Question: I'm missing the boat on something that I thought I had the hang of and was hoping someone here could help.
I'm using Xcode version 4.4 and my project is using Core Data, Storyboards and ARC.
My project has the following 3 entities.

All works well with the Livestock and Notes entities. But when I try to save data to the Taxonomy entity nothing happens. I get no error but the data is not saved.
Is it ok that I not use an array for the fetched results? Based on my predicate, I'm expecting only one object to be returned so I thought I didn't need an array. Below is my code that does the saving. I have verified that data is being passed in from the view's text variables.
'''
AppDelegate *appDelegate = (AppDelegate *) [[UIApplication sharedApplication] delegate];
NSManagedObjectContext *managedObjectContext = [appDelegate managedObjectContext];
NSFetchRequest *fetchRequest = [[NSFetchRequest alloc] init];
fetchRequest.entity = [NSEntityDescription entityForName:@"Livestock" inManagedObjectContext:managedObjectContext];
fetchRequest.predicate = [NSPredicate predicateWithFormat:@"tank == %@ AND type == %@ AND name == %@", self.detailTank, self.detailType, self.detailName];
NSError *error = nil;
Livestock *livestock = [[managedObjectContext executeFetchRequest:fetchRequest error:&error] lastObject];
if (error) {
NSLog(@"TaxonViewController: saveTaxonomy: Retrieving Livestock Record for saving: error = %@", error);
}
Taxonomy *taxonomy = livestock.taxonChildren;
taxonomy.kingdom = self.kingdom.text;
taxonomy.phylum = self.phylum.text;
taxonomy.classs = self.classs.text;
taxonomy.order = self.order.text;
taxonomy.family = self.family.text;
taxonomy.genus = self.genus.text;
taxonomy.species = self.species.text;
taxonomy.common = self.common.text;
taxonomy.livestockParent = livestock;
error = nil;
if (![managedObjectContext save:&error]) {
NSLog(@"Taxonomy save error. error = %@, userInfo = %@", error, [error userInfo]);
}
'''
Any insight is greatly appreciated! Thanks!
Modified code to test for NULL taxonChildren value. This solved it for me. Thanks Jesse!
'''
if (livestock.taxonChildren == NULL) {
Taxonomy *taxonomy = [NSEntityDescription insertNewObjectForEntityForName:@"Taxonomy" inManagedObjectContext:managedObjectContext];
taxonomy.kingdom = self.kingdom.text;
taxonomy.phylum = self.phylum.text;
taxonomy.classs = self.classs.text;
taxonomy.order = self.order.text;
taxonomy.family = self.family.text;
taxonomy.genus = self.genus.text;
taxonomy.species = self.species.text;
taxonomy.common = self.common.text;
taxonomy.livestockParent = livestock;
}
else {
Taxonomy *taxonomy = livestock.taxonChildren;
taxonomy.kingdom = self.kingdom.text;
taxonomy.phylum = self.phylum.text;
taxonomy.classs = self.classs.text;
taxonomy.order = self.order.text;
taxonomy.family = self.family.text;
taxonomy.genus = self.genus.text;
taxonomy.species = self.species.text;
taxonomy.common = self.common.text;
taxonomy.livestockParent = livestock;
}
'''
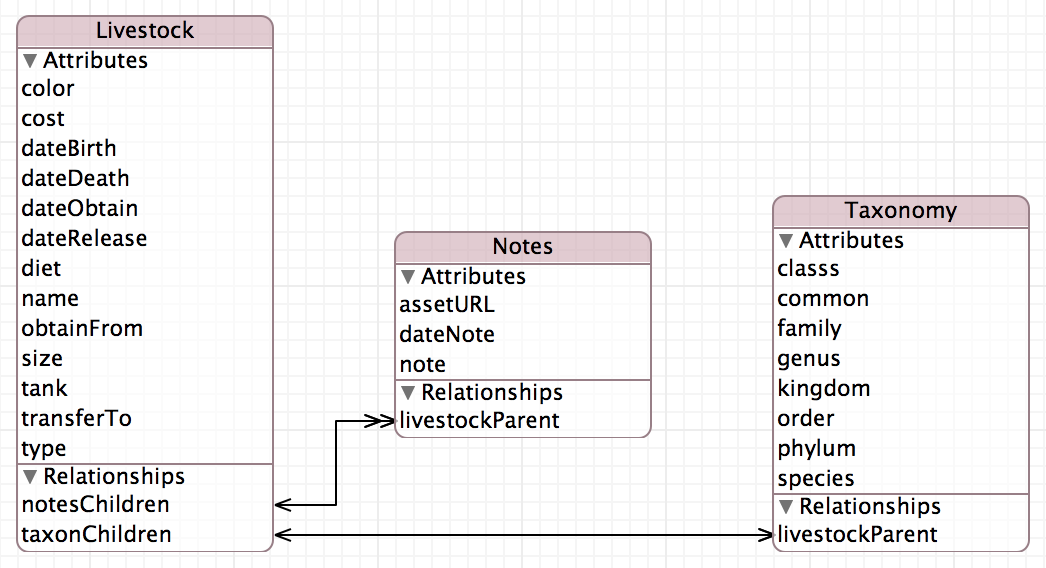
Answer: Is your 'livestock.taxonChildren' nil? You'll have to insert an instance of that object into your context first; it won't create one automatically, even with a one-to-one relationship.
Note that you should not test for error like this:
'''
if (error) { ... }
'''
because 'error' may be garbage when the fetch request is successful. You should instead test the return value:
'''
NSArray *results = [managedObjectContext executeFetchRequest...]
if (!results) { ... }
'''